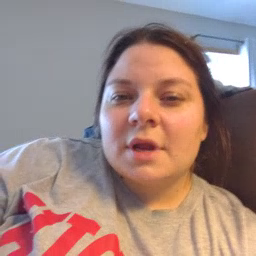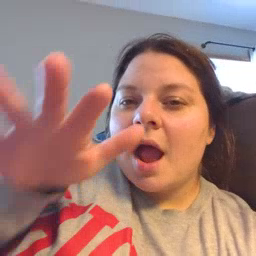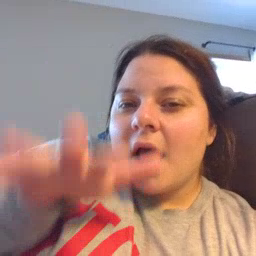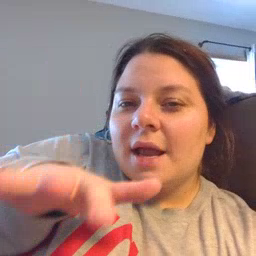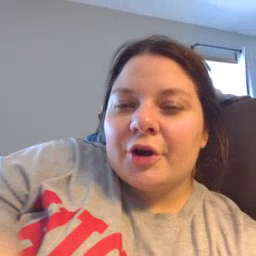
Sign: alligator